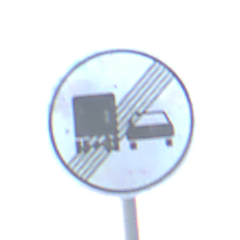
Verkehrszeichen: EndeUeberholverbotKraftfahrzeuge
Umgebung: Outdoor, RoadRail
Tageszeit: SunriseSunset
Wetter: PartlyCloudy
Licht: Natural
Jahreszeit: NotSpecified
Kontrast: LowContrast